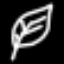
Label: leaf